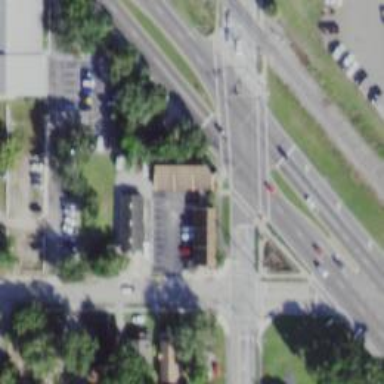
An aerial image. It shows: Solid stop line on the road marking.